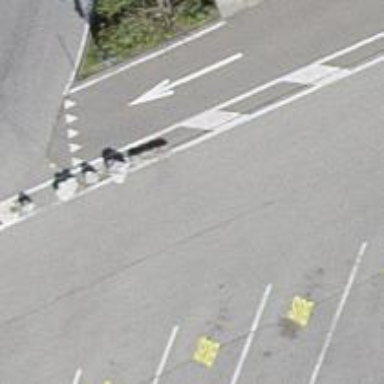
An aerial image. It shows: Block barrier.